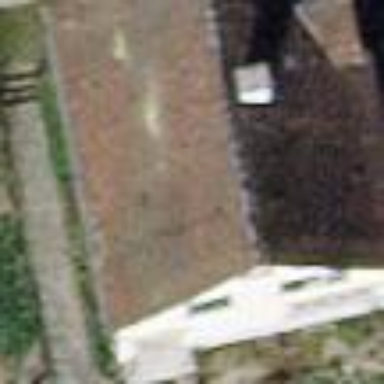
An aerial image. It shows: Gabled roofed house.